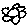
Label: flower